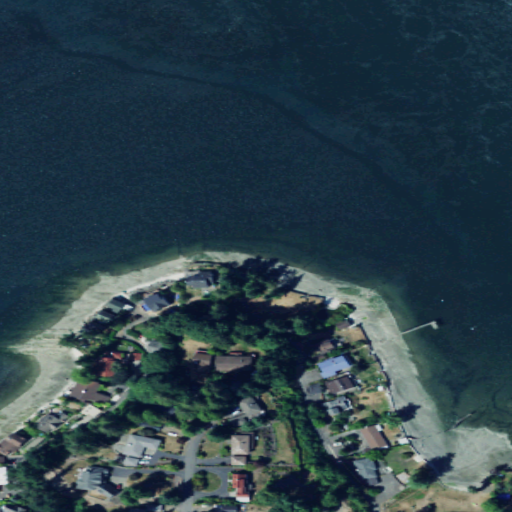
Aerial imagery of cape in Washington named Rocky Point containing open water, low intensity development, barren land, open development, medium intensity development, evergreen forest, grassland, and high intensity development